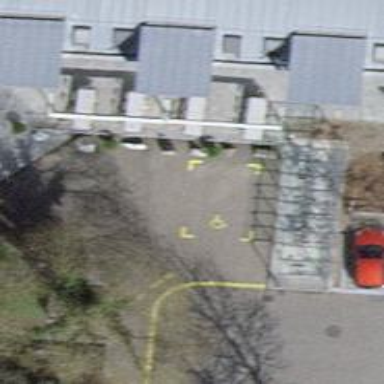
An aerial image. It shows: Designated parking space for disabled individuals.